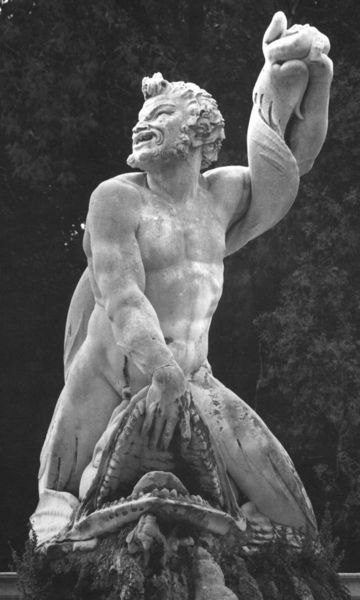
Titel: Triton
Künstler: Giovanni Angelo Montorsoli
Standort: Genua, Palazzo Doria (EU - I)
Schlagwörter: kampf, mann, nackt, fluss, marmor, park, bart, barock, stein, locken, brunnen, skulptur, plastik, schlange, sieg, fisch, muskel, maul, zunge, löwe, ungeheuer, sieger, drache, untier, rhein, neptun, brunnenfigur, donau, samson, kmpf, nachkt, delphik, untirer